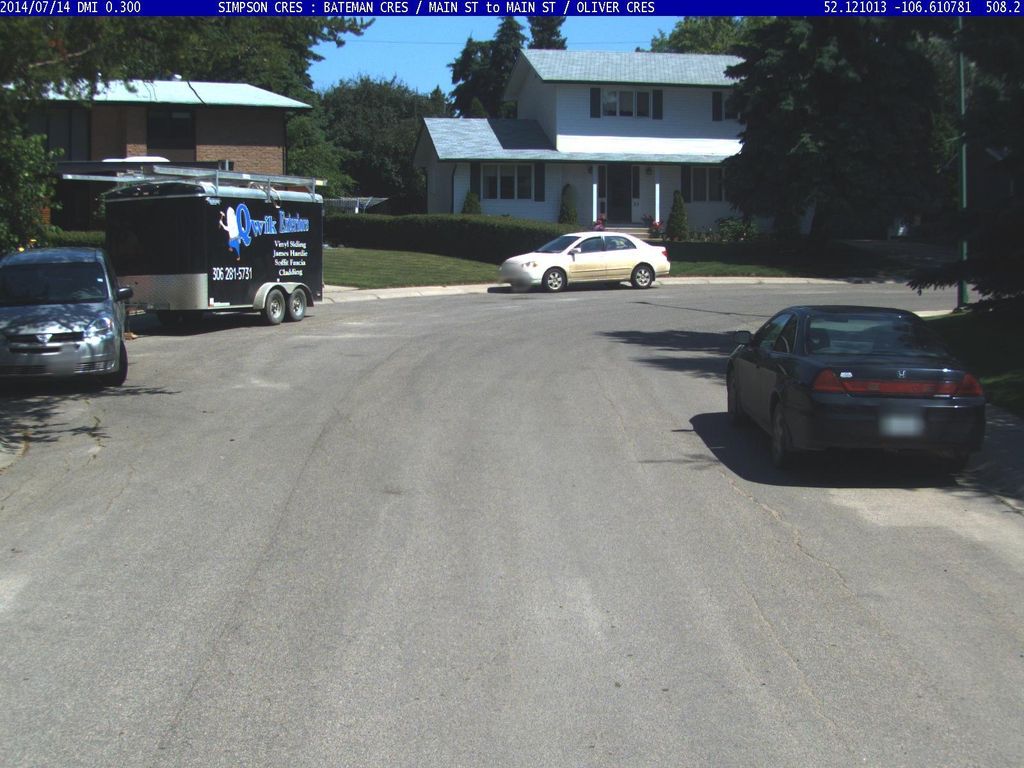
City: saskatoon